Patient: sex F, age 78
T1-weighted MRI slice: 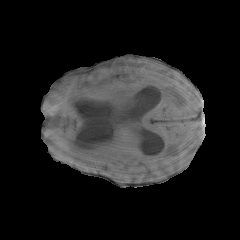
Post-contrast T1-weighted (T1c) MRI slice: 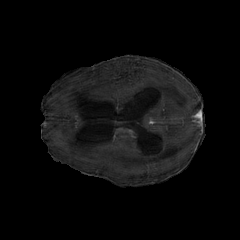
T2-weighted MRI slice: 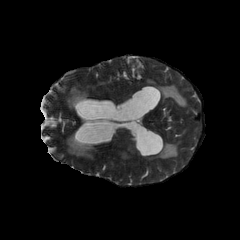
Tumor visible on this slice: yes
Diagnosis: Glioblastoma, IDH-wildtype
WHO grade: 4